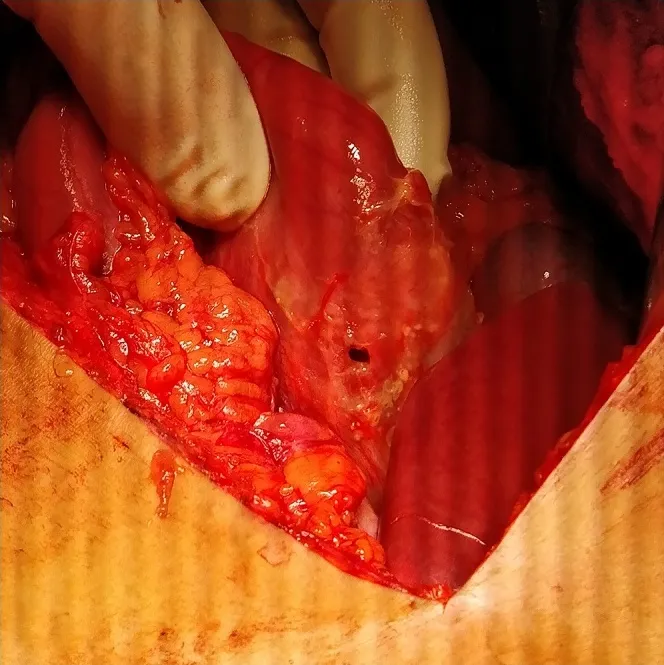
Gastric Antrum Perforation.
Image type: medical_photograph (other_medical_photograph)